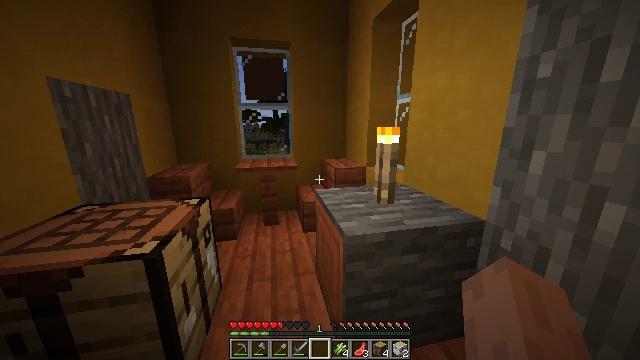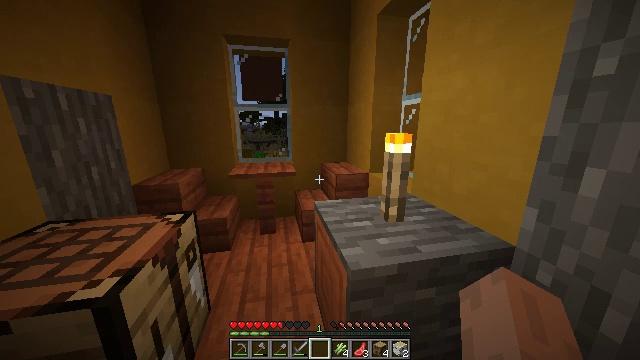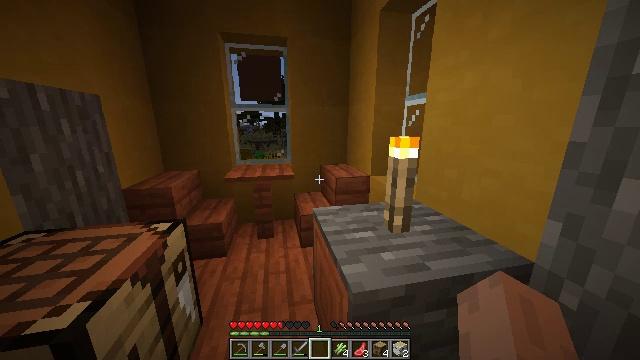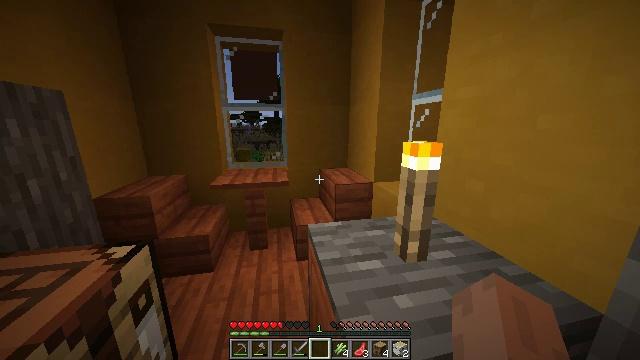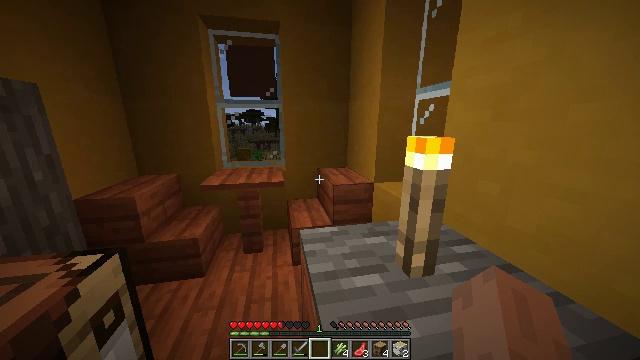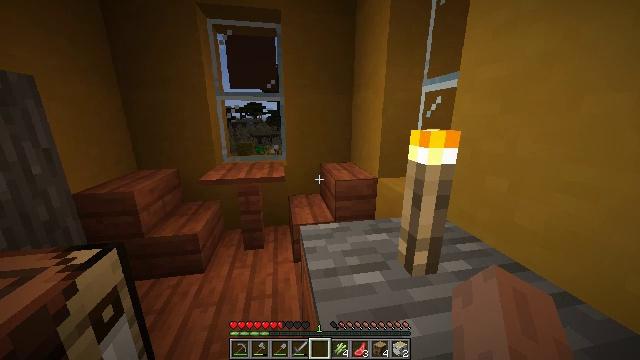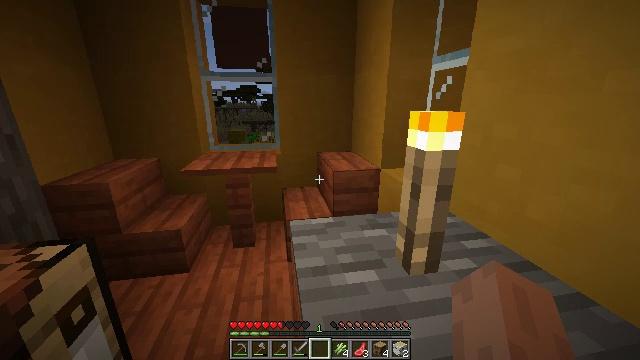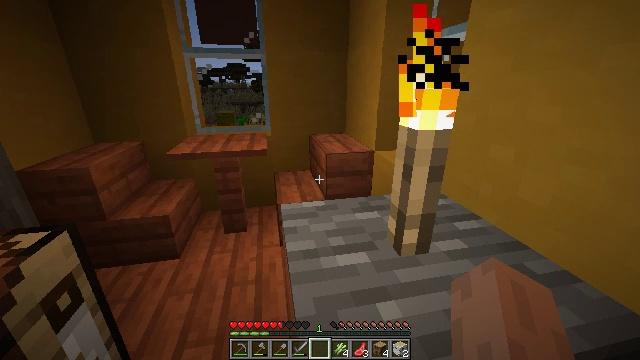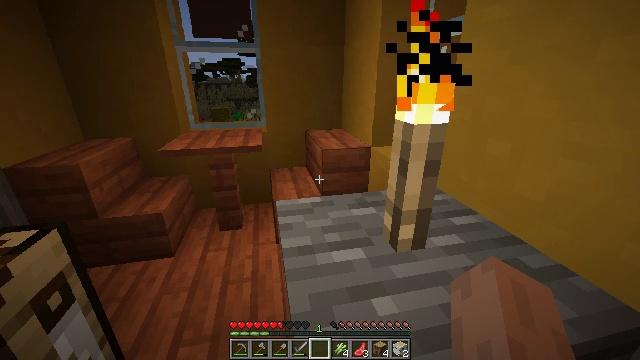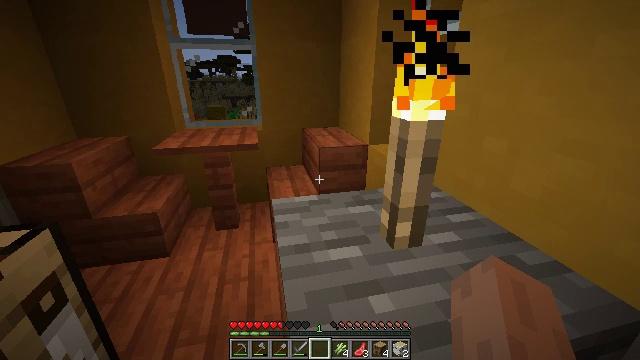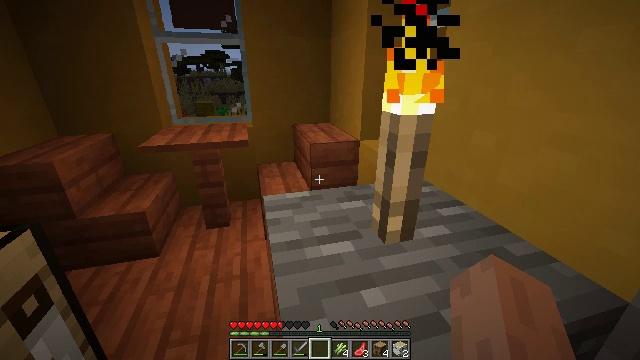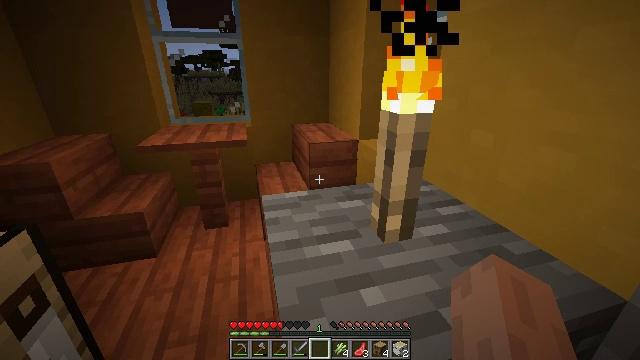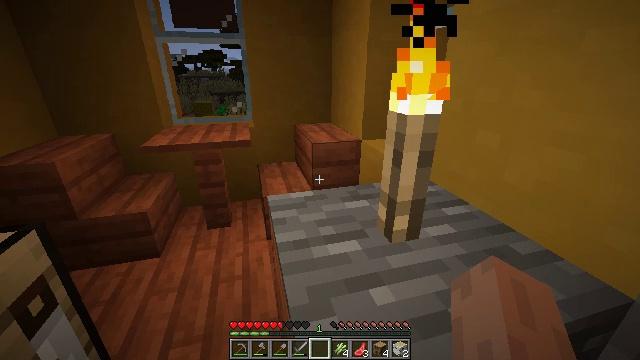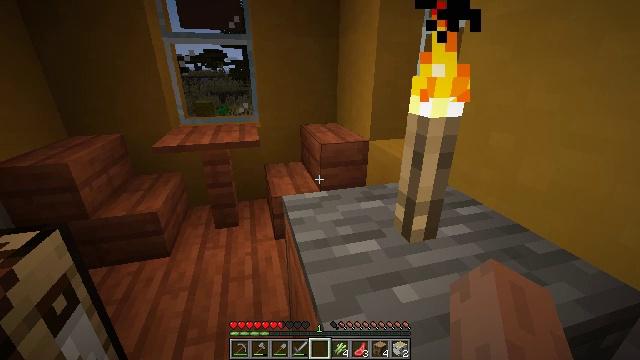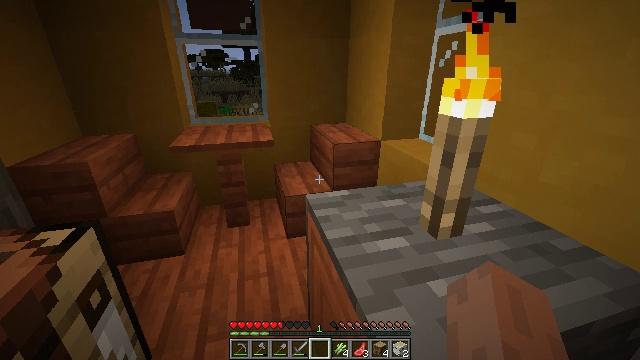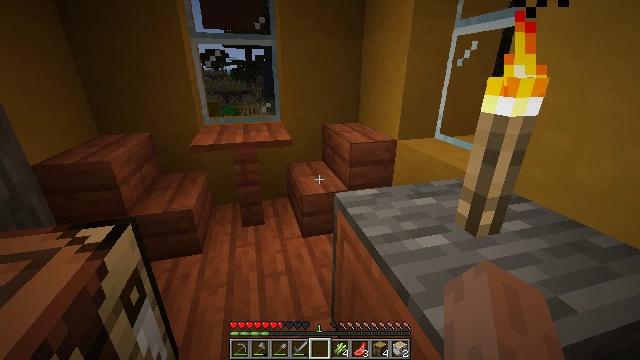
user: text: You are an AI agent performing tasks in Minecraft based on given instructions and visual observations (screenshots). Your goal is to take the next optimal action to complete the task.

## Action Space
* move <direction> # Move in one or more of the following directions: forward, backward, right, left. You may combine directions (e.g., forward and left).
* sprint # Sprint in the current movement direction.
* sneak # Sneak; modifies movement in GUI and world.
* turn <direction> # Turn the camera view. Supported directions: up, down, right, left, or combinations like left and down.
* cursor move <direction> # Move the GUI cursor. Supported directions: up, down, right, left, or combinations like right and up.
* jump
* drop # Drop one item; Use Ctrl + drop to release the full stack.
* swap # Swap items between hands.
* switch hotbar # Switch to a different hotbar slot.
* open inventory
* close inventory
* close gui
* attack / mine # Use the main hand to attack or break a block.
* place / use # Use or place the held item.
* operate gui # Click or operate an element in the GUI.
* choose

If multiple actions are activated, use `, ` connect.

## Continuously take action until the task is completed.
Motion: motion action
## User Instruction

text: Break the acacia pressure plate.
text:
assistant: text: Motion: move forward
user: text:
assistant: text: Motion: move forward
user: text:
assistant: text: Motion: move forward
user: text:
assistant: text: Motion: move forward
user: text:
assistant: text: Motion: move forward, turn down
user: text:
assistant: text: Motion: turn down
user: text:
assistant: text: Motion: turn right and down
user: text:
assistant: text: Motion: no_op
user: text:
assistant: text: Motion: no_op
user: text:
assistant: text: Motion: turn right
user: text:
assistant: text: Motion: no_op
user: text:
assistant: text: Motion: move left
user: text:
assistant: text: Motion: move left
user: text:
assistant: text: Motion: move left
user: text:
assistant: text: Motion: move forward and move left
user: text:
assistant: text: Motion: move forward, turn left and down
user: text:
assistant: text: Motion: move forward, turn left and down
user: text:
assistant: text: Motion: turn left and down
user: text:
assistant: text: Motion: turn left and down
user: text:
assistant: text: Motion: turn left and down
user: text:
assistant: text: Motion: no_op
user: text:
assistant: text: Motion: no_op
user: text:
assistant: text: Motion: no_op
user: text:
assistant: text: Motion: no_op
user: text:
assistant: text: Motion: no_op
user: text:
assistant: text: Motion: turn right and up
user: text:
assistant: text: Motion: turn right and up
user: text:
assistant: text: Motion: move forward, turn right and up
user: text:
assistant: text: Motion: move forward
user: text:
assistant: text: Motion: move forward